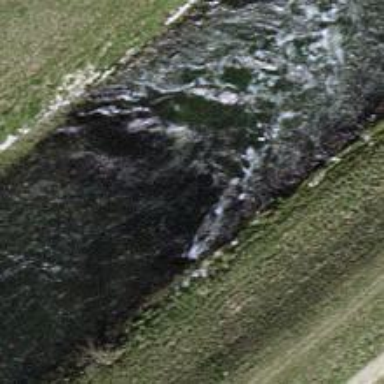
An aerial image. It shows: Weir along the waterway.